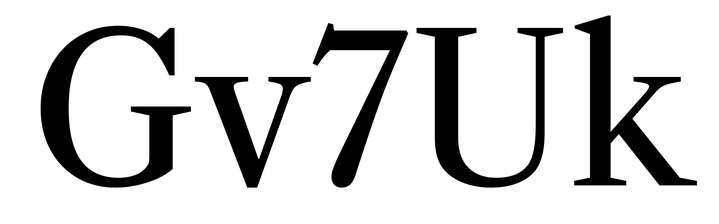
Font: LibreCaslonText_Regular